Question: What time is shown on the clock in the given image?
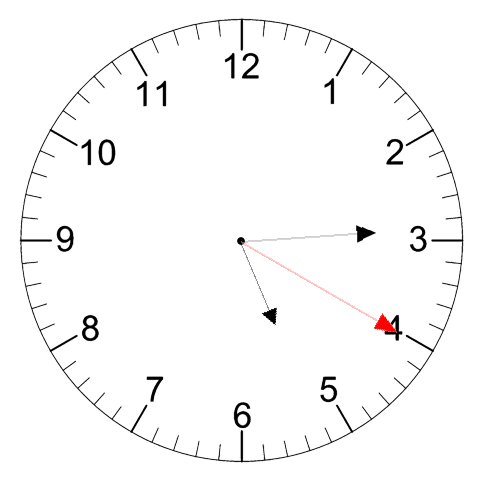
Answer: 05:14:20